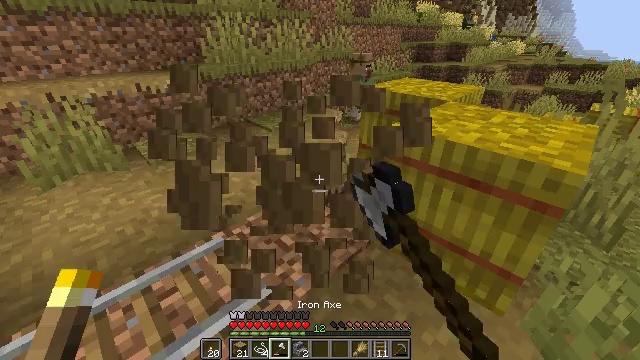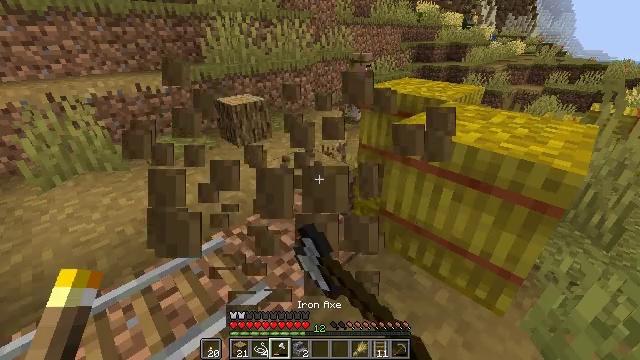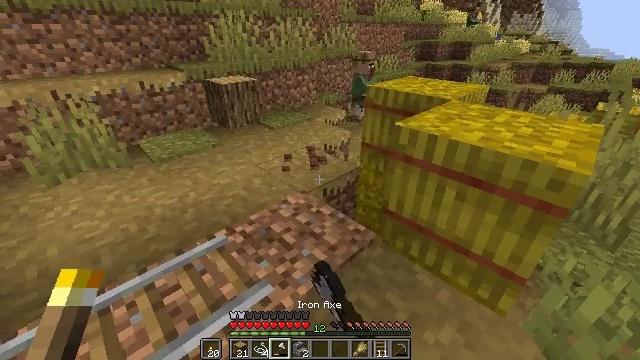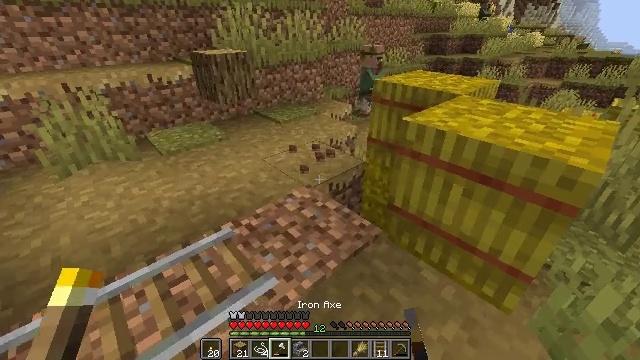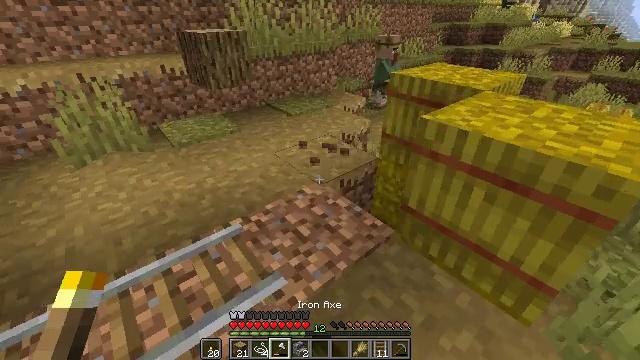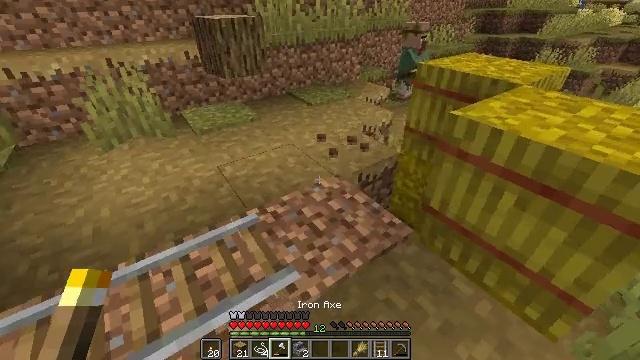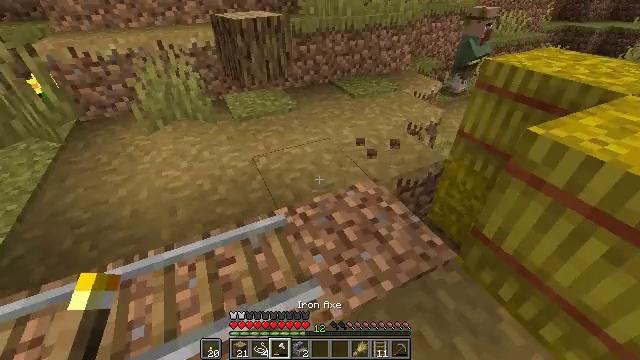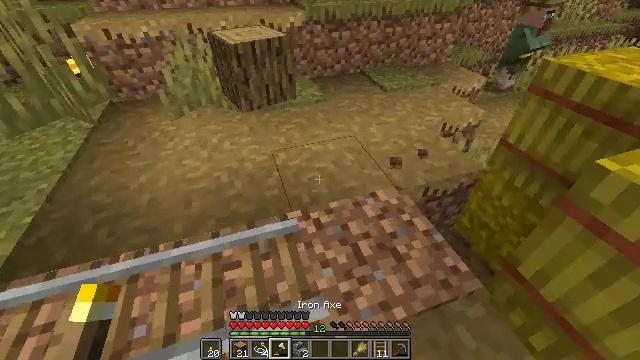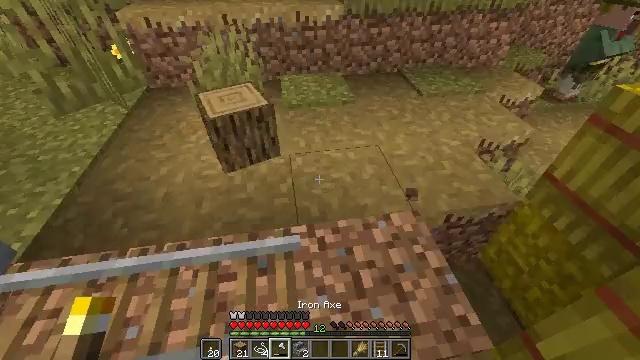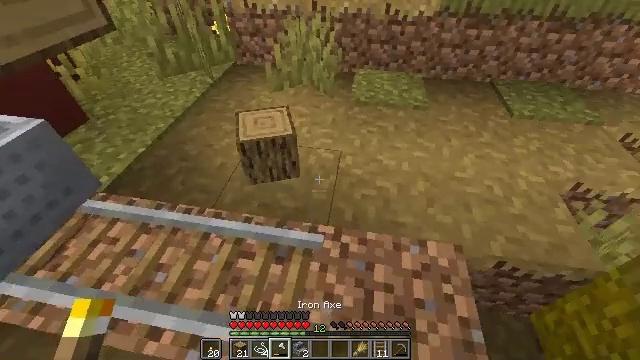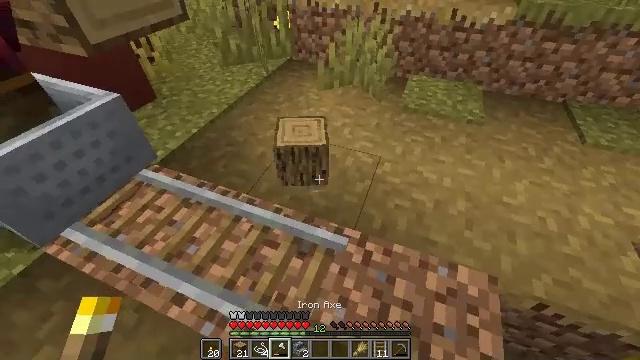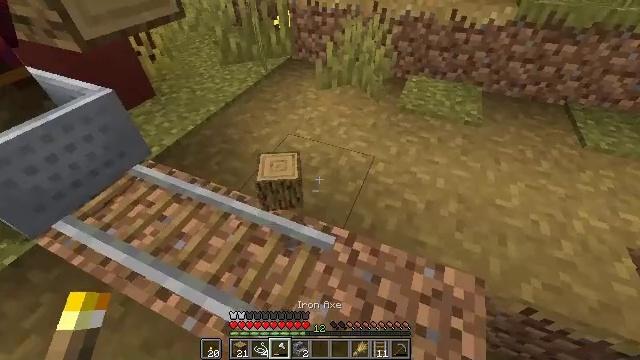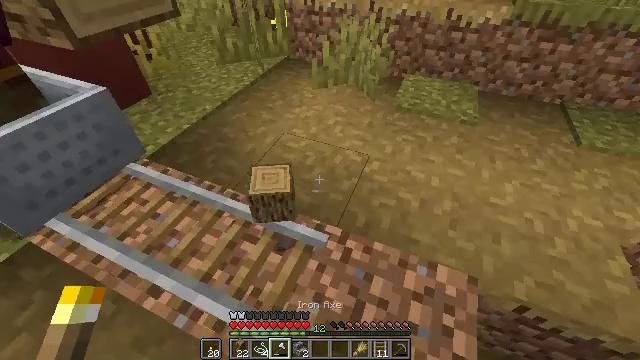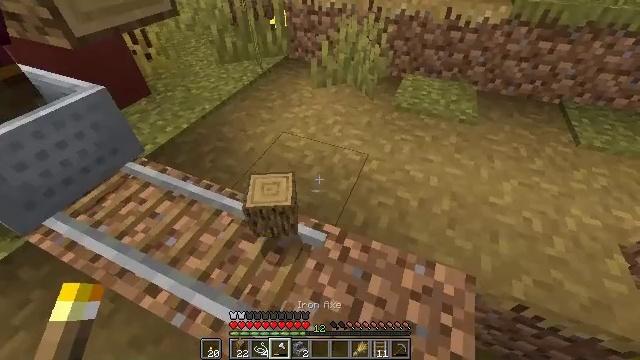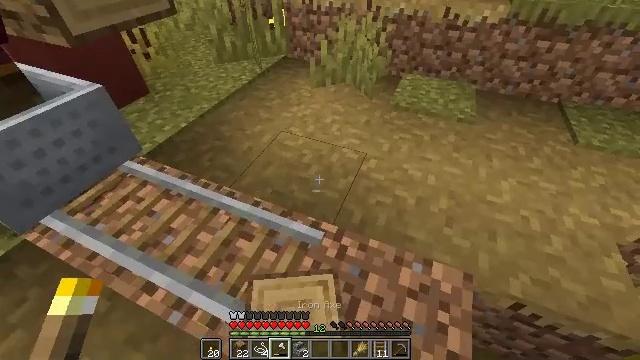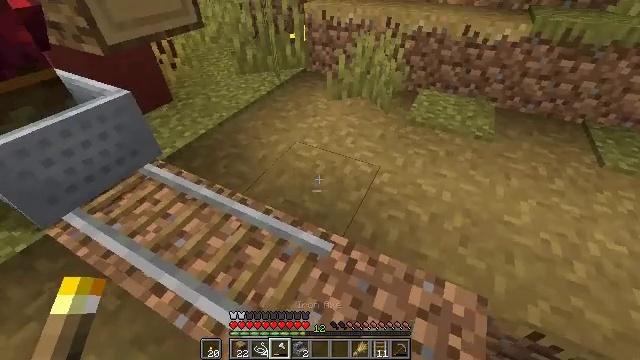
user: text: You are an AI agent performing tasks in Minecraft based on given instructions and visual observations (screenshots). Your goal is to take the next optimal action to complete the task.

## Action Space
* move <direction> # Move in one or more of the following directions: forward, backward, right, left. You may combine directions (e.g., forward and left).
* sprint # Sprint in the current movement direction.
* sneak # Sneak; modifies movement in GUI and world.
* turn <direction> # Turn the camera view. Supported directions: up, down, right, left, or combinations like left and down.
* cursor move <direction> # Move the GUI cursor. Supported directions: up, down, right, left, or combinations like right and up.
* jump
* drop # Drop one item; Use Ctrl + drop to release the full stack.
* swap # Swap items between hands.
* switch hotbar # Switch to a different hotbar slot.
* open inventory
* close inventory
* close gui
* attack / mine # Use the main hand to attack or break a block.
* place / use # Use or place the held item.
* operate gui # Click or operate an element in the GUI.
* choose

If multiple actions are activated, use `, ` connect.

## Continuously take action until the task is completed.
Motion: motion action
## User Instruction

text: Break the grass path to collect materials.
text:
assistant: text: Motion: attack / mine
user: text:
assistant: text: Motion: attack / mine
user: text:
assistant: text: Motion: turn left and down, attack / mine
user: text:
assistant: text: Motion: move forward, turn left and down
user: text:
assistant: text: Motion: move forward, turn left and down
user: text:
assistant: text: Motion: move forward, turn left and down
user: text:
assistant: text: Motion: move forward and move right, turn left and down
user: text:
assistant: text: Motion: move forward and move right, turn left and down
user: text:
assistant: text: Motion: move right, turn left and down
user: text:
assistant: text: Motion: turn left
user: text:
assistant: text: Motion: turn left
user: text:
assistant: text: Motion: no_op
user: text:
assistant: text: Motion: no_op
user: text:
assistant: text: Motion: no_op
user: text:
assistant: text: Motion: turn left and up
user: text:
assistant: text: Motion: turn left and up
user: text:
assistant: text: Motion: turn left and up
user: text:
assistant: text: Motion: no_op
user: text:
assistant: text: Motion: no_op
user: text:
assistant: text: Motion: turn right and up
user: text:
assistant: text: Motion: turn right and up
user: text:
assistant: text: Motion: turn right
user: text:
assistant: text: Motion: turn right
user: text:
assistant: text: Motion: turn right and down
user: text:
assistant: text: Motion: turn right and down
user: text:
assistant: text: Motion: turn right and down
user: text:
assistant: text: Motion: turn down
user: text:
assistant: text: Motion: turn left and down
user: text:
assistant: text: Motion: turn down
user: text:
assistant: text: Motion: no_op